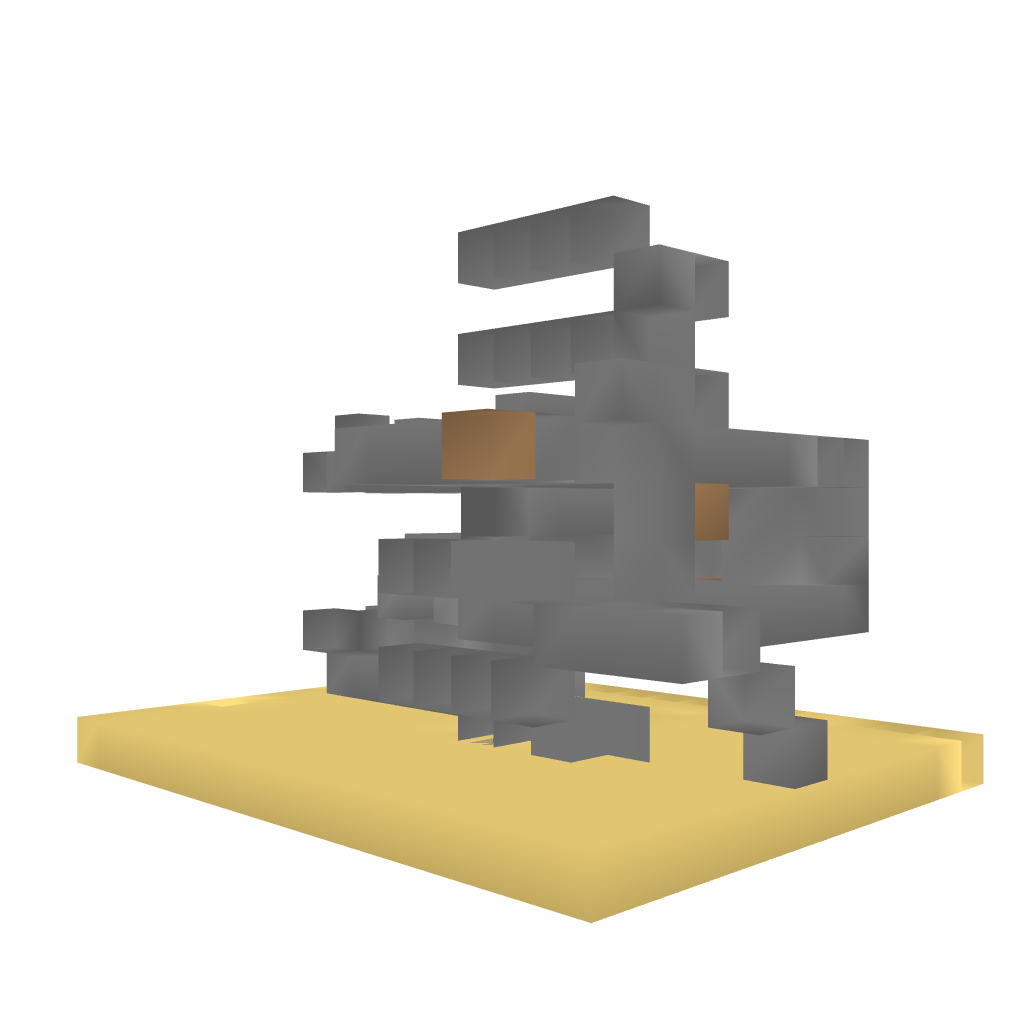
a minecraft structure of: Redstone "Brain" bad low quality